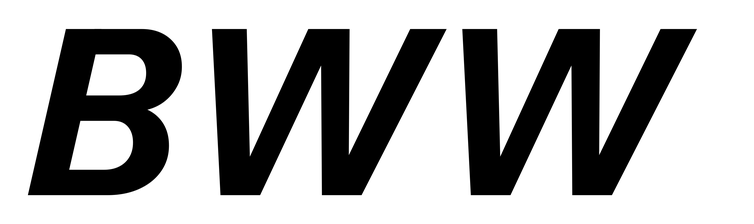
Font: InstrumentSans-Italic_Bold_Italic